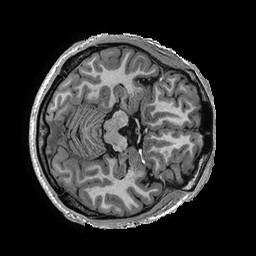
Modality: T1w
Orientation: axial
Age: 31
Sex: male
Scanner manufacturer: ge
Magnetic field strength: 3 T
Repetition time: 0.006952 s
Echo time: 0.00292 s